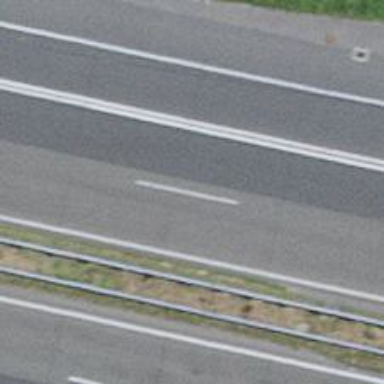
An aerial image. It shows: Asphalt motorway.